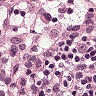
Metastatic tissue present: no